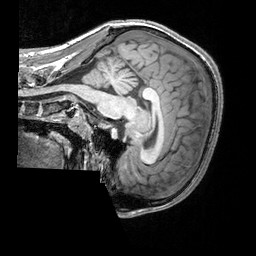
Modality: T1w
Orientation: sagittal
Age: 20
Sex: male
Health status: healthy
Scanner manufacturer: siemens
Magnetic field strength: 3 T
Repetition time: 2.3 s
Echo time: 0.00303 s